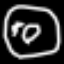
Label: donut